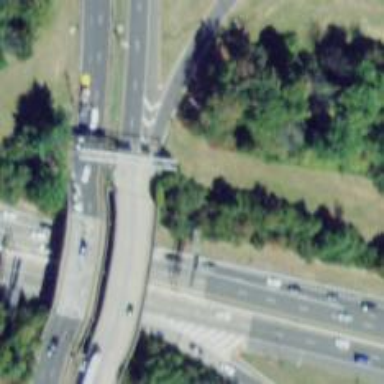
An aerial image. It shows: Bridge along trunk link highway.